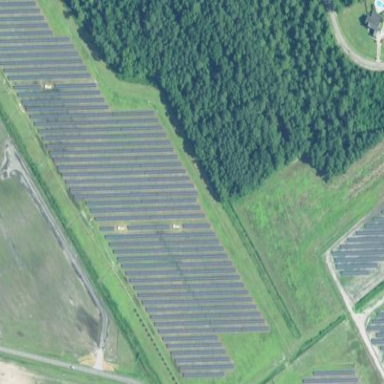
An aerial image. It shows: Solar photovoltaic power plant surrounded by fence.